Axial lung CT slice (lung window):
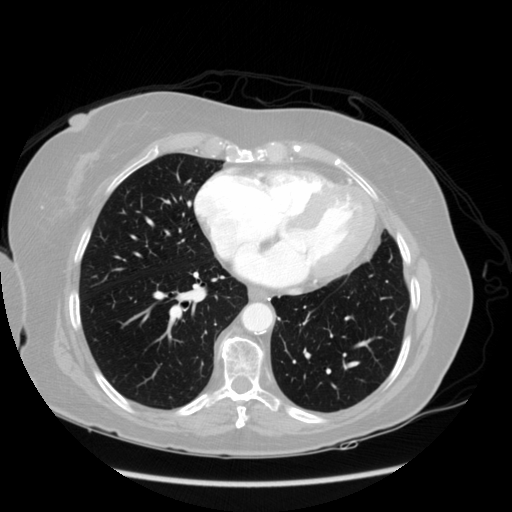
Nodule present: no